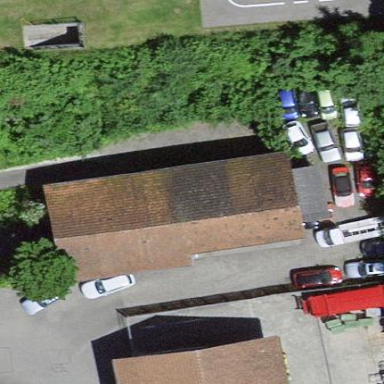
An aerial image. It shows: Warehouse.